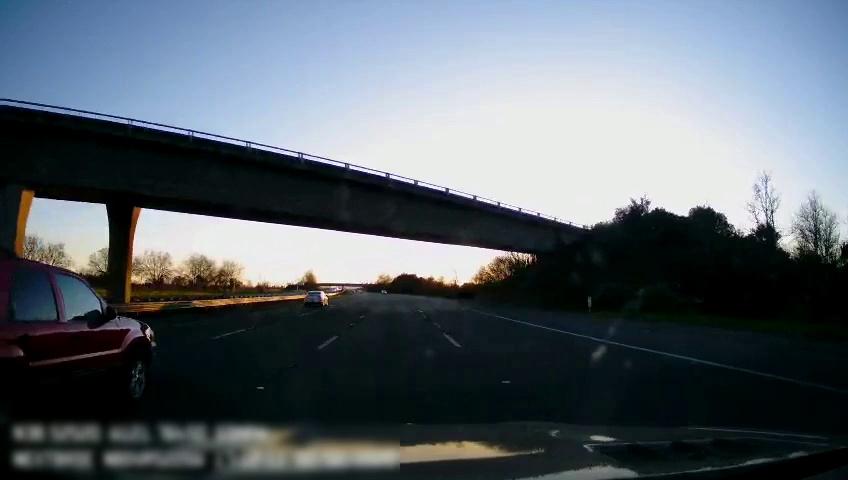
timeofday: Day
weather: Sunny
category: Drivable Space
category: Vehicles | SUV
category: Vehicles | Car
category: Lanes | Alternate Lane
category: Lanes | Alternate Lane
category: Lanes | Current Lane
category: Lanes | Current Lane
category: Lanes | Alternate Lane